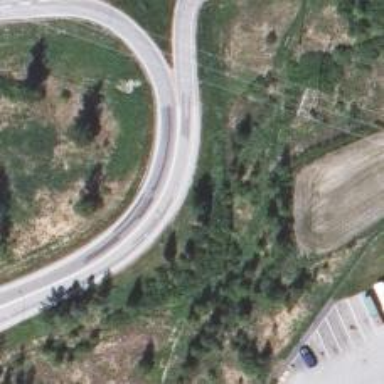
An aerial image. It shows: Tertiary trunk_link highway.